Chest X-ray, PA view. Patient: 14 years old, sex M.
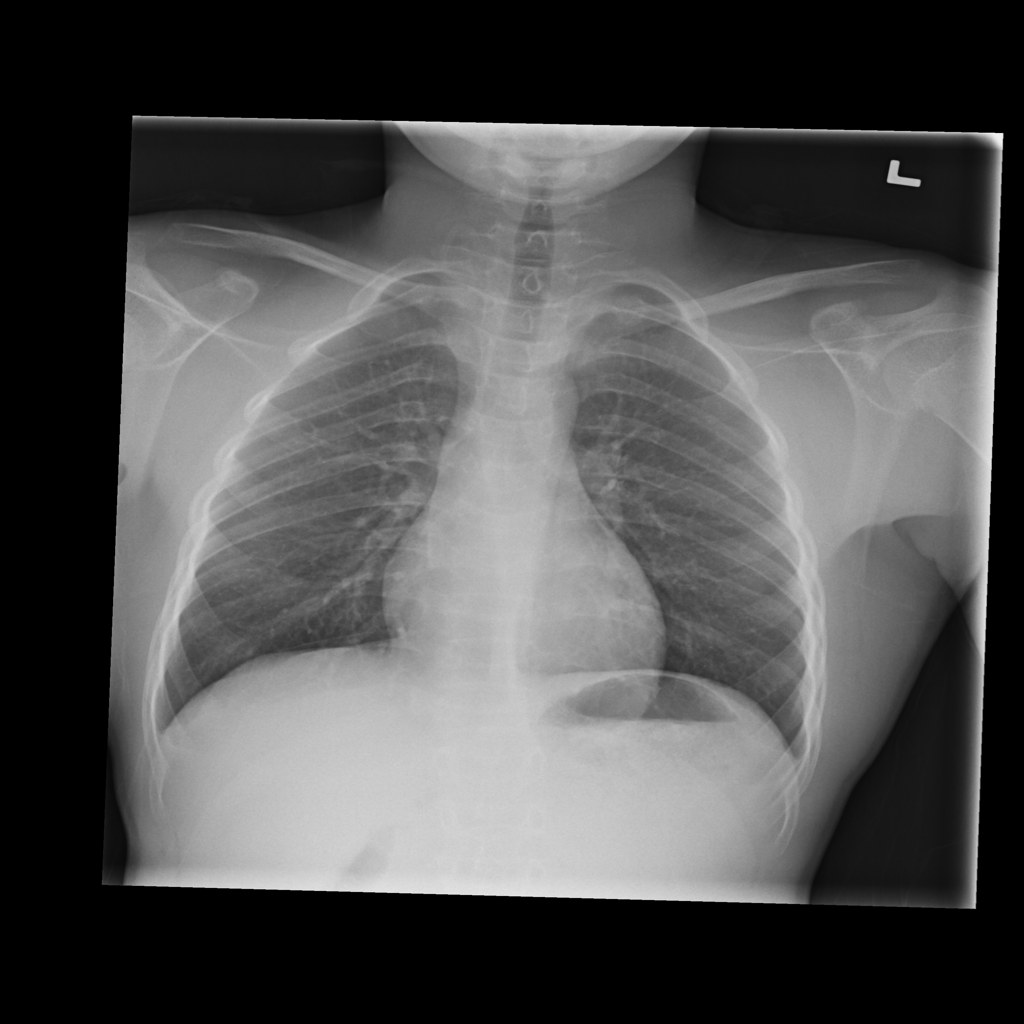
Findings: No Finding